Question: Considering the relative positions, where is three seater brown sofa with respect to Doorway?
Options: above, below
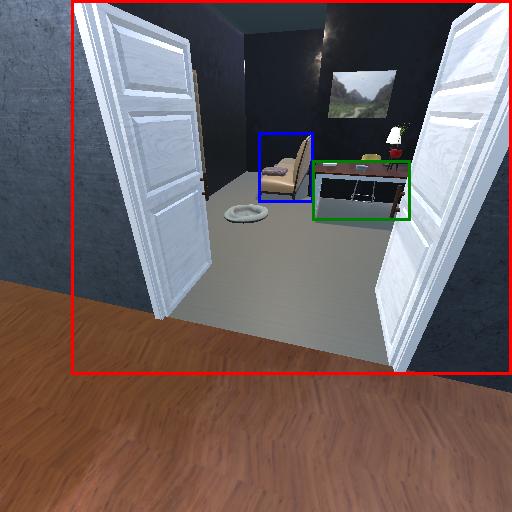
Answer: above